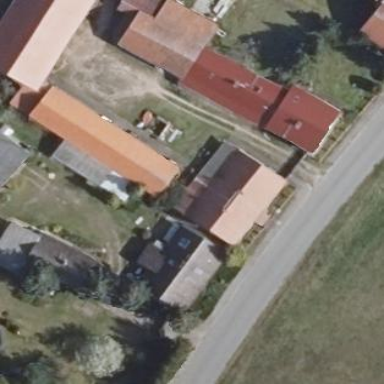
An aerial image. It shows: Building with gabled roof. The roof orientation is along the structure.